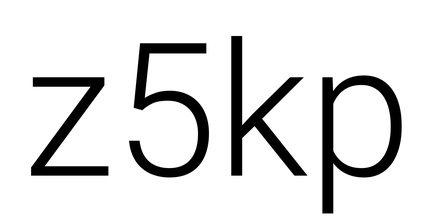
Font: Roboto_Light